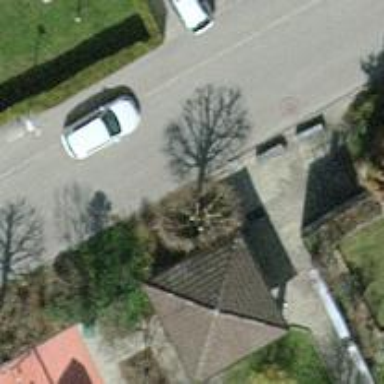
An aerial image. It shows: Broadleaved tree in natural setting.